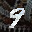
Label: 9